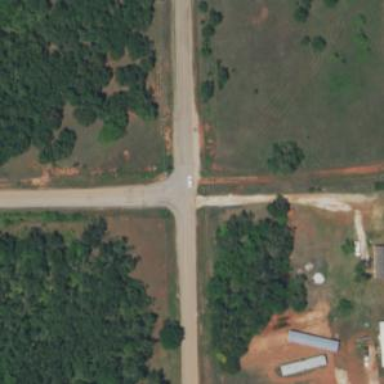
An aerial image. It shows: Stop road.